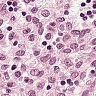
Metastatic tissue present: no